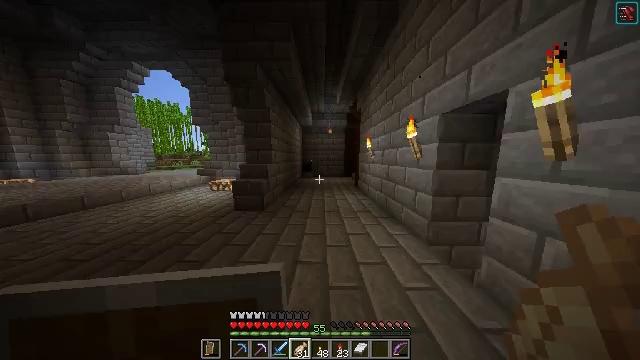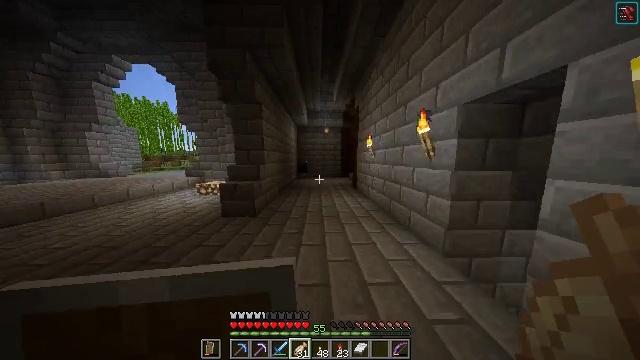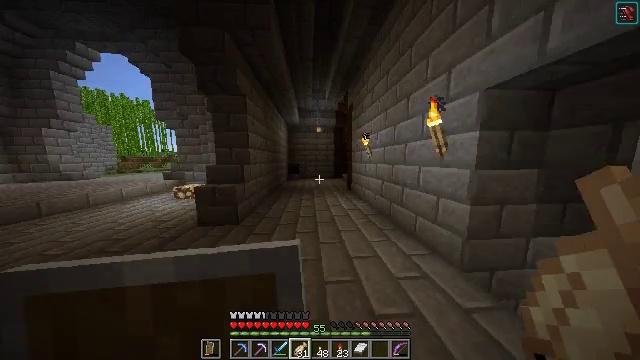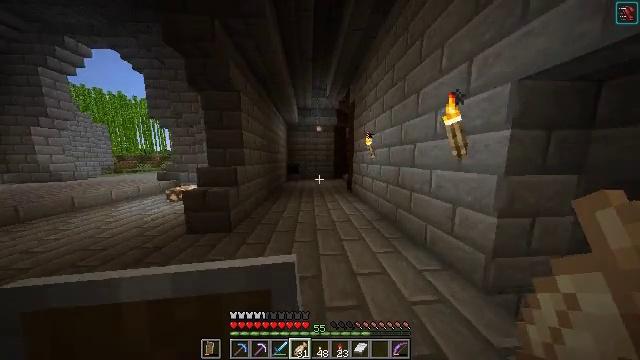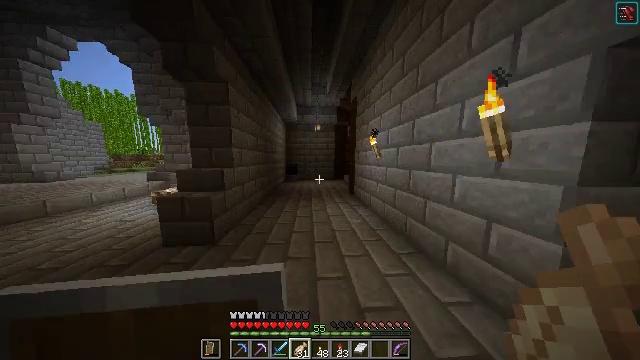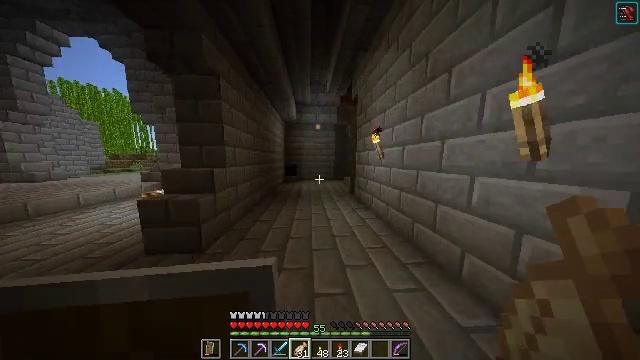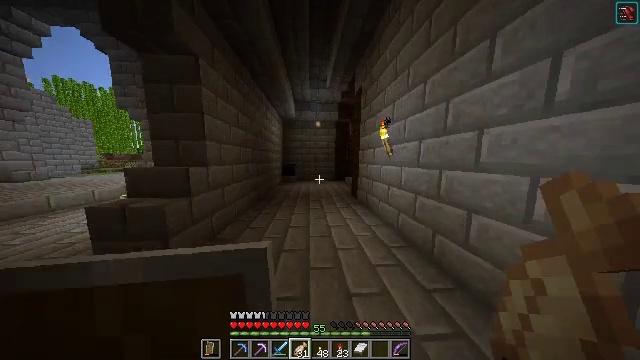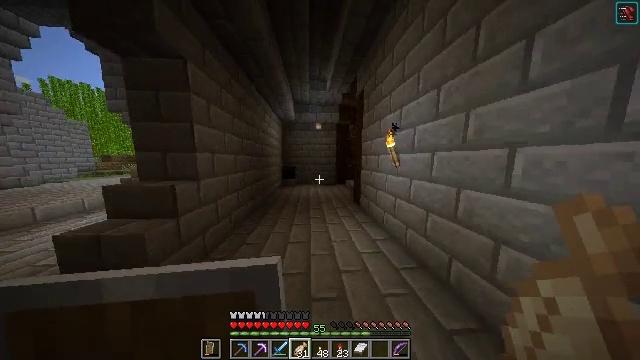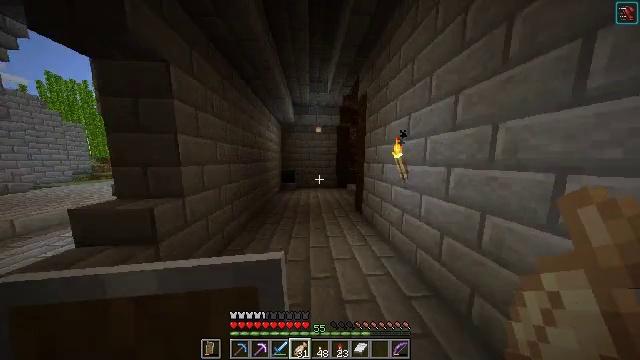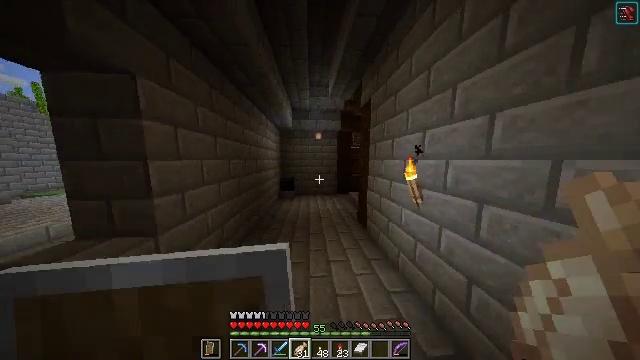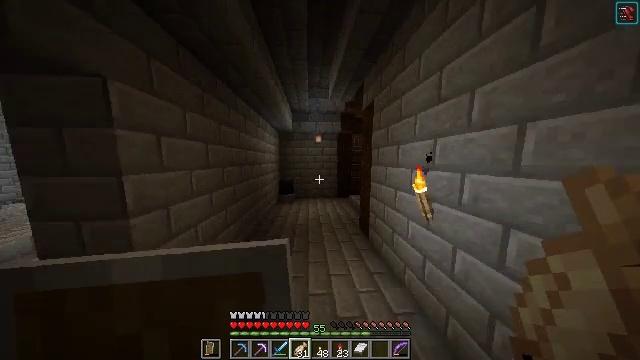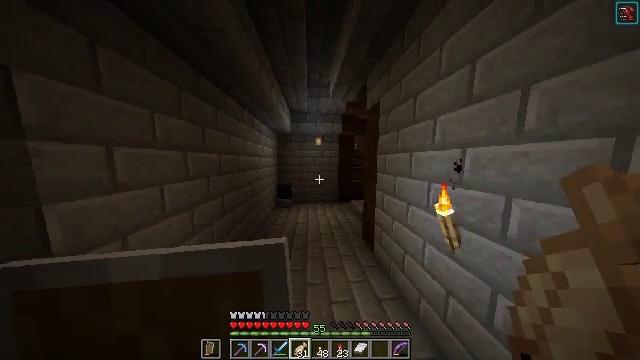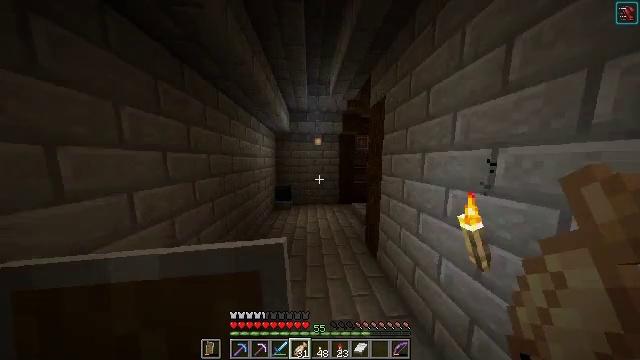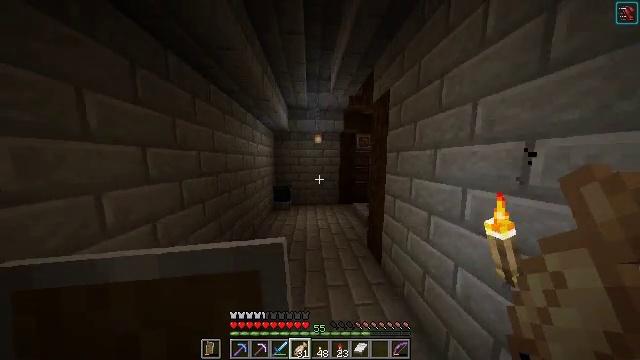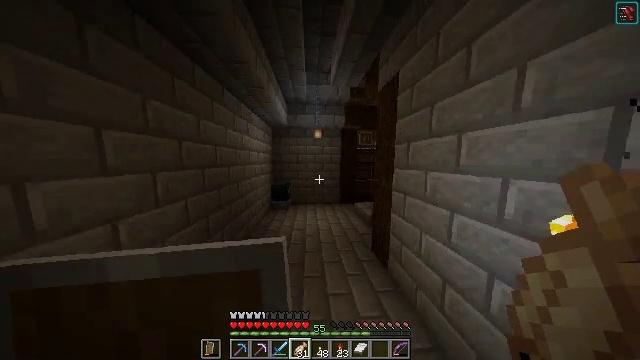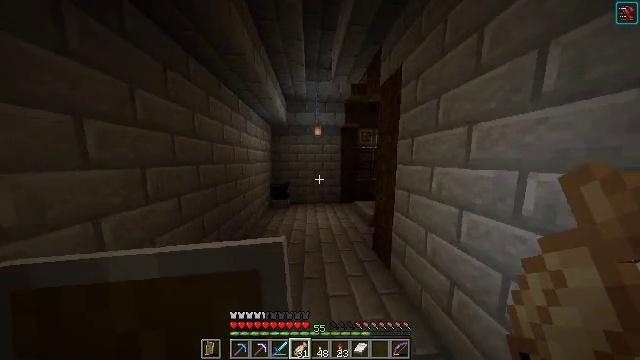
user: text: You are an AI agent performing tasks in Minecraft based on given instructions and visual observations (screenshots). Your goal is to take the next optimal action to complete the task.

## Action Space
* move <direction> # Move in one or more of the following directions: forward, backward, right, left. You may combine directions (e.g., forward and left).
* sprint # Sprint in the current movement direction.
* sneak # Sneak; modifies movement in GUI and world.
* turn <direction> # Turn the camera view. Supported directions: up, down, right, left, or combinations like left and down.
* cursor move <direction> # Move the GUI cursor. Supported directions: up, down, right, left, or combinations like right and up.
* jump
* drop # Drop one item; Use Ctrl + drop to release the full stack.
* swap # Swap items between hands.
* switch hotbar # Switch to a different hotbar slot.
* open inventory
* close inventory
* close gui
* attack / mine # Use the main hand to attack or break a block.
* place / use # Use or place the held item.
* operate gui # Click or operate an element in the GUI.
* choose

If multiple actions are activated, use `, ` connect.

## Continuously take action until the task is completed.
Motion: motion action
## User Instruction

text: In the crafting table, craft a beacon with the required items.
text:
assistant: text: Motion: move forward
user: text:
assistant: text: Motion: move forward, turn right
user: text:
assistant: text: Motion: move forward
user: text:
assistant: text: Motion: move forward
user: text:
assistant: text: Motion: move forward
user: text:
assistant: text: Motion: move forward
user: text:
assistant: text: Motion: move forward, jump
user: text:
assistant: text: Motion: move forward, jump
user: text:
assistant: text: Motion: move forward, jump
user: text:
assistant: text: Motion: move forward
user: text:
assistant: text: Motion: move forward
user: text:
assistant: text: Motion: move forward
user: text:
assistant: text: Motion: move forward
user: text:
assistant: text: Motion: move forward
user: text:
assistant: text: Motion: move forward
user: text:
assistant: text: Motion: move forward
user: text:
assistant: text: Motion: move forward
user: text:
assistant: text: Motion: move forward, turn right
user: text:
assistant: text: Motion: move forward, turn right
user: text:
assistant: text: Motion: move forward, turn right
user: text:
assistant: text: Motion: move forward, turn right
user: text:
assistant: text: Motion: move forward, turn right
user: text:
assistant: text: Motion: move forward, turn right
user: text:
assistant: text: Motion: move forward, turn right and up
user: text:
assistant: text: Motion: move forward, turn right and up
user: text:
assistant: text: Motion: move forward, turn right
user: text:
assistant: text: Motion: move forward
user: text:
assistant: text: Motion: move forward
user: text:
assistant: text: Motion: move forward
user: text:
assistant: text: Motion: move forward and move right